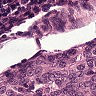
Metastatic tissue present: yes